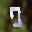
Label: 7